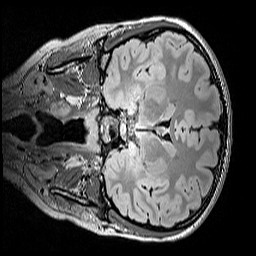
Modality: FLAIR
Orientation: coronal
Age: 13
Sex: female
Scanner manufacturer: siemens
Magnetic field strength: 3 T
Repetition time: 5 s
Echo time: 0.388 s